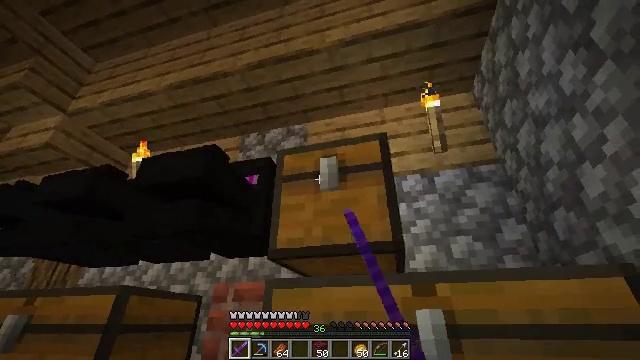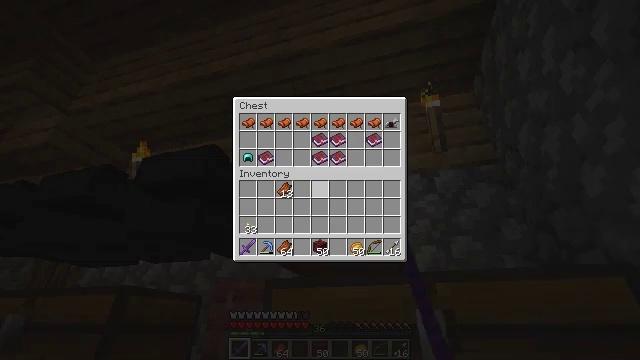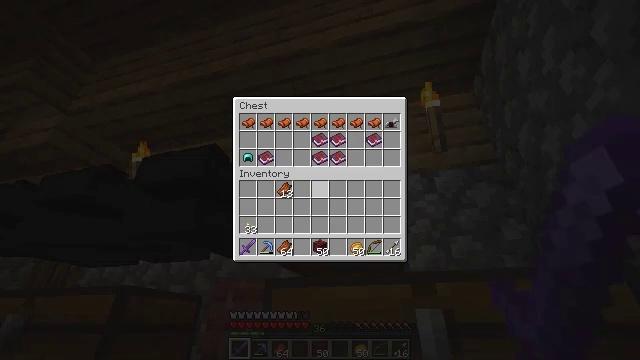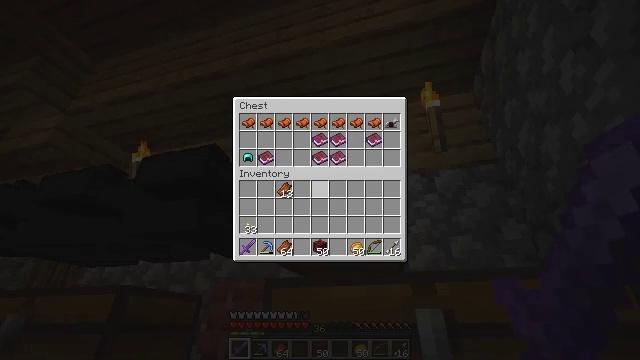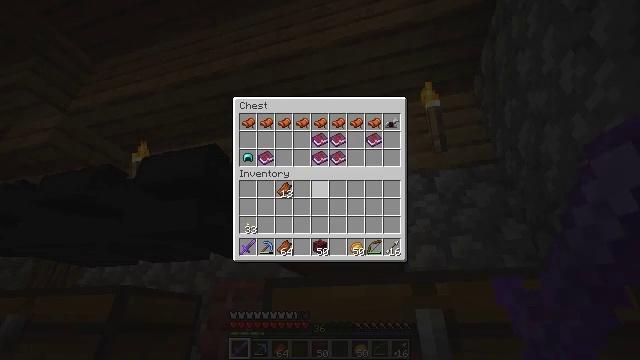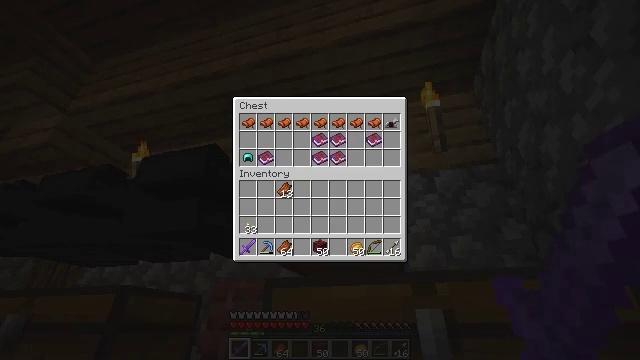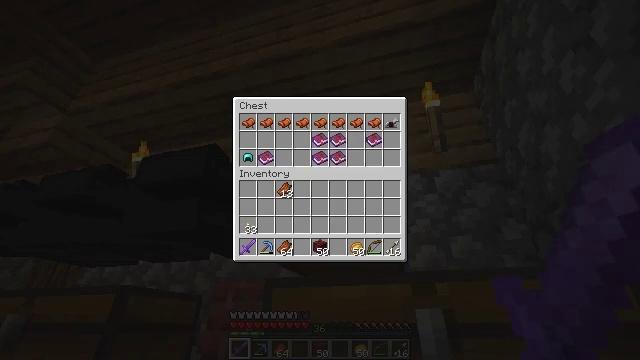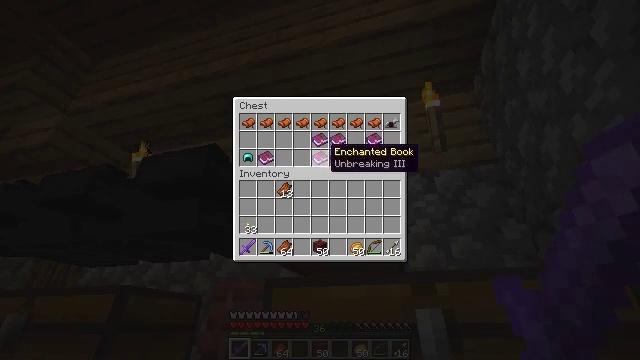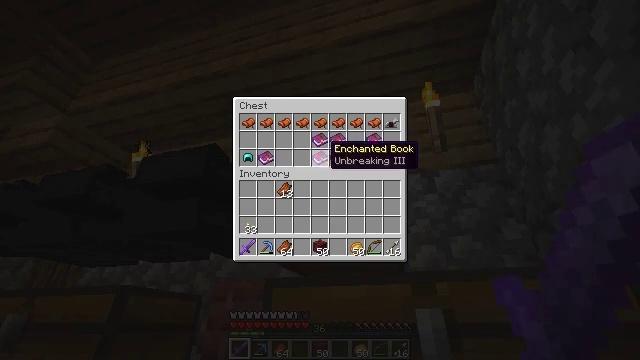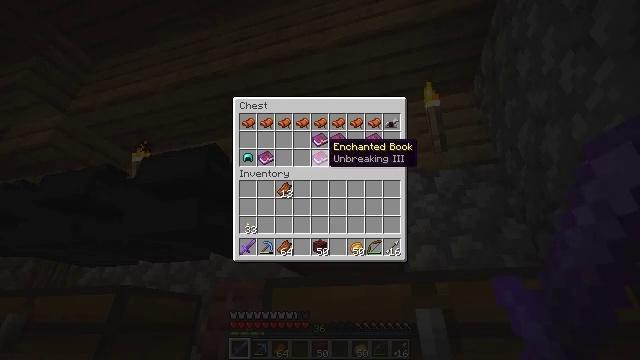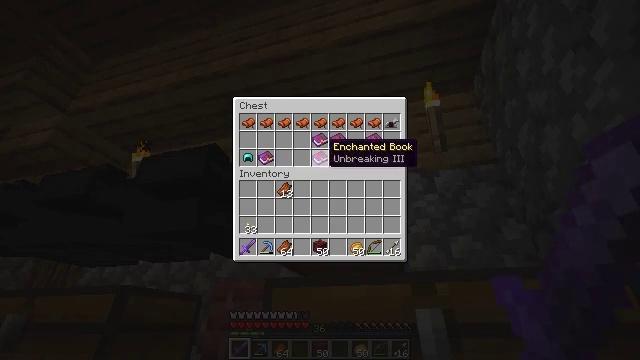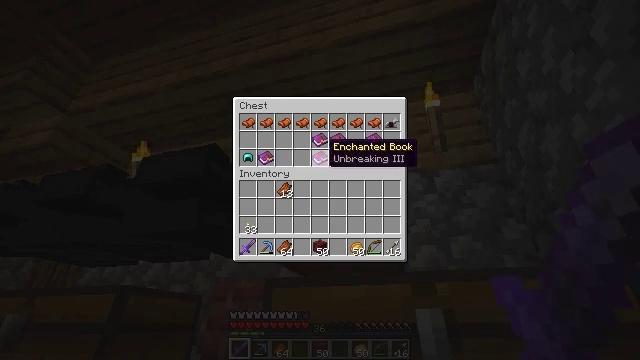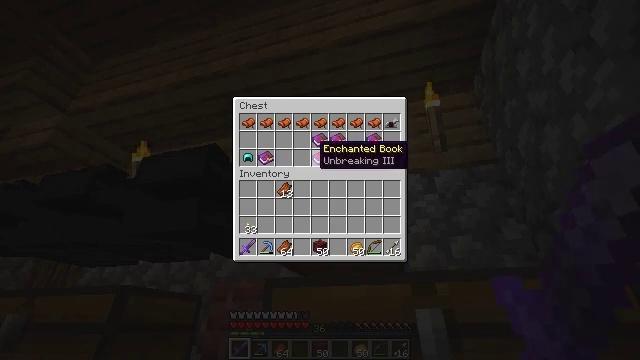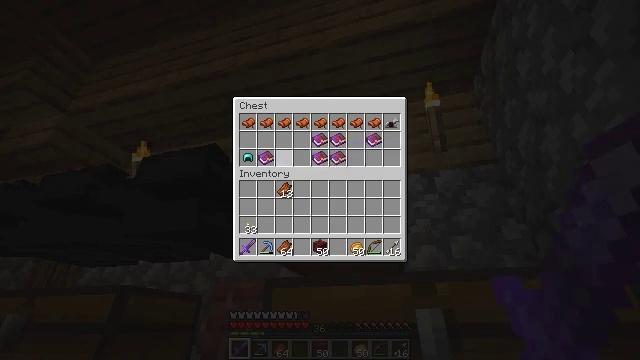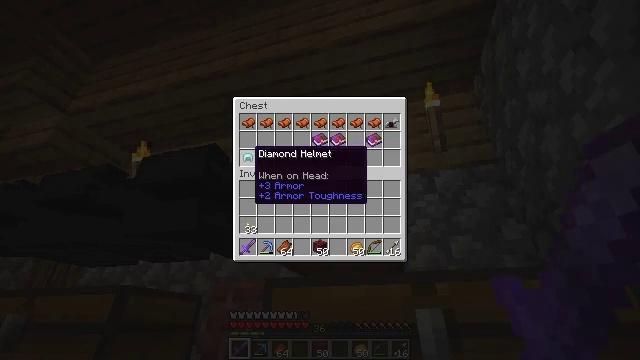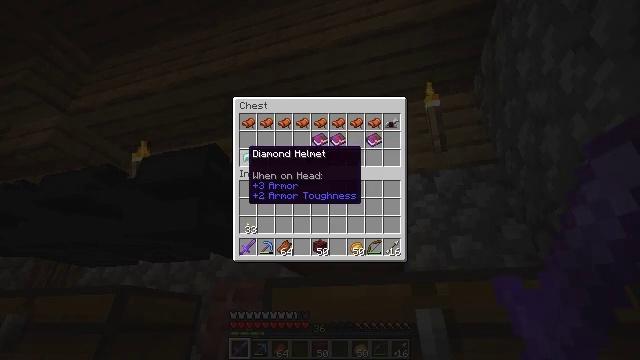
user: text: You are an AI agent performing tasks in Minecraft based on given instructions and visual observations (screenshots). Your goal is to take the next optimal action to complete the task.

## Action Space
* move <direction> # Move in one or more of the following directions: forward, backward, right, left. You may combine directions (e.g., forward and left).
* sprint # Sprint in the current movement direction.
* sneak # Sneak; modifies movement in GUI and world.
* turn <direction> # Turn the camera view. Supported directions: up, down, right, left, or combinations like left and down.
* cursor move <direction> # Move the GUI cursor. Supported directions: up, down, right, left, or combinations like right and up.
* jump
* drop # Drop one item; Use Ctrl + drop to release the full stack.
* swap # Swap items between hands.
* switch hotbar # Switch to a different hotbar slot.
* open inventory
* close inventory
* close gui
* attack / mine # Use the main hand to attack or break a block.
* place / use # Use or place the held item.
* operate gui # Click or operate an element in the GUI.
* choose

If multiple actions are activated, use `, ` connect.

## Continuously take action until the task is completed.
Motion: motion action
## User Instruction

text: Create a netherite helmet by upgrading a diamond helmet.
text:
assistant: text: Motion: no_op
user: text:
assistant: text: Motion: no_op
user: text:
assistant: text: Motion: no_op
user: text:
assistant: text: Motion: no_op
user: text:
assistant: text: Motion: no_op
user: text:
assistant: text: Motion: cursor move up
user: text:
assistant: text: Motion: sneak
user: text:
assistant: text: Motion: sneak
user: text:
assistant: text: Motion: sneak
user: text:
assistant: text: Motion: sneak
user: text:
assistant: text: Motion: sneak
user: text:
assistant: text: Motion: sneak, cursor move left
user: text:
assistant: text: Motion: sneak, cursor move left
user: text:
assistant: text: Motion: sneak, cursor move left
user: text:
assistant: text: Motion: sneak
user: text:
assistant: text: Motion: sneak
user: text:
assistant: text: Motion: sneak
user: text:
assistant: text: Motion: sneak, cursor move right
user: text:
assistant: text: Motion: sneak, cursor move right
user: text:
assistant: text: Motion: sneak
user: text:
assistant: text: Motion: sneak
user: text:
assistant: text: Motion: sneak
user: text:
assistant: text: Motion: sneak, choose
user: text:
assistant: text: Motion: sneak, choose
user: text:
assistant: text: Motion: sneak, choose
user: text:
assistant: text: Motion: sneak, cursor move left
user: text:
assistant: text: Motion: sneak
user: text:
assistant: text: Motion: sneak
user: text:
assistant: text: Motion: sneak, choose
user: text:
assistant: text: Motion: sneak, choose